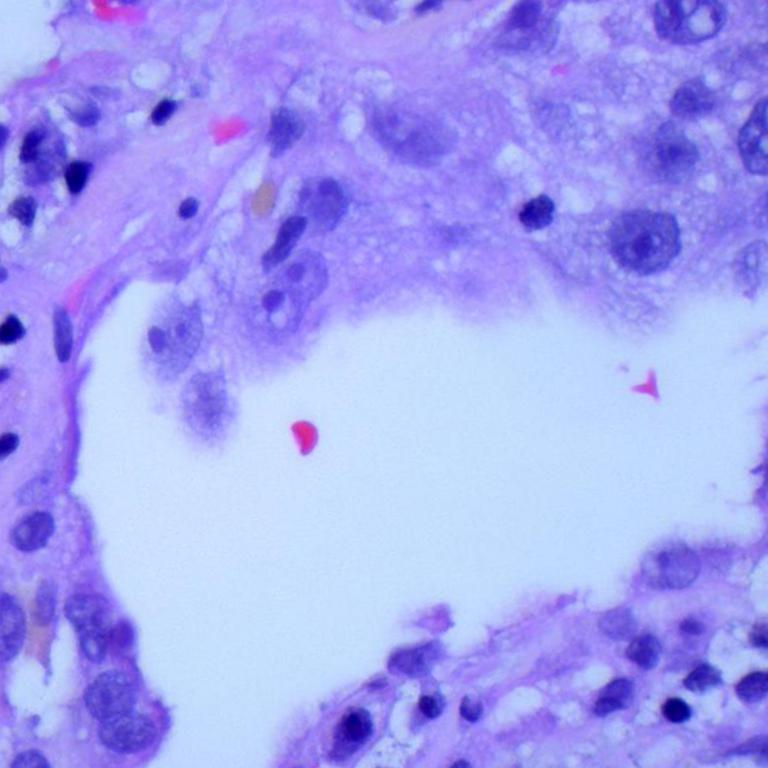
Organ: lung
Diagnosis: adenocarcinomas